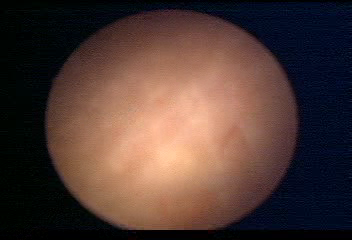
Modality: WLC
Class: Normal mucosa
Bladder cancer association: No